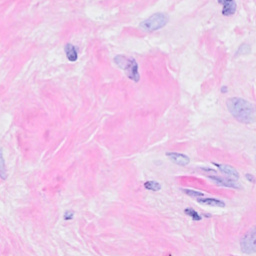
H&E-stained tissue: Breast